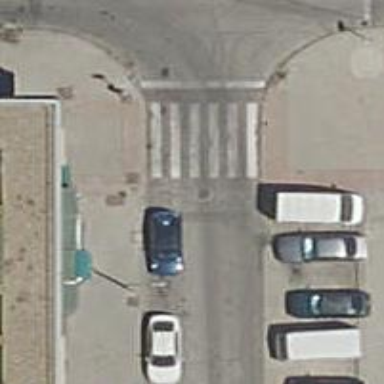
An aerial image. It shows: Zebra crossing on the road.